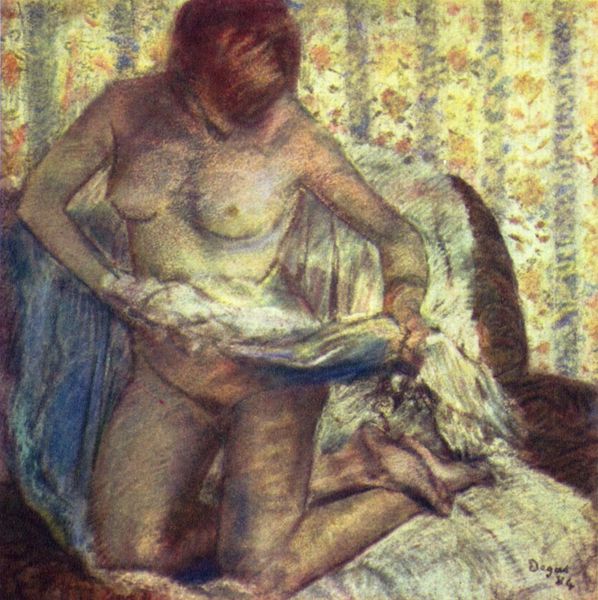
Titel: Kniende Frau
Künstler: Edgar Degas
Standort: Moskva
Institution: The Pushkin State Museum of Fine Arts
Schlagwörter: akt, blau, dunkel, gemälde, hand, haut, kopf, körper, nackt, schatten, weiß, baden, badende, gelb, impressionismus, mädchen, ocker, blumen, braun, brust, bunt, busen, degas, edgar degas, frankreich, frau, frisur, haar, hell, hintergrund, licht, orange, paris, pastell, schwarz, zeichnung, blick, dame, rot, schal, tuch, muster, ornament, wand, arm, arme, falten, gesicht, kleidung, samt, hände, signatur, vorhang, öl, boden, haare, sessel, stoff, tücher, decke, beine, brüste, farbig, füße, sofa, frauenakt, position, steifen, kissen, tapete, muskeln, handtuch, streifen, bett, ankleiden, bauch, entkleiden, laken, nackte, couch, stofflichkeit, brustwarzen, erotik, knie, scham, bad, rothaarig, waschen, barfuss, unbekleidet, unterschrift, blumenmuster, ausziehen, sex, schraffur, greifen, knien, blumentapete, toilette, rote haare, knieend, kniend, knieen, knieende, schamhaare, dürer, gesichtslos, umrisslinien, rumpf, anziehen, lacken, kniende, fleischfarben, umgebungsfarben, weiblichkeit, schamhaar, titten, kniet, kniehen, canapée, ruch, nach unten sehen, deke, wringen, nach dem bad, me, d, 84, künstlersignatur